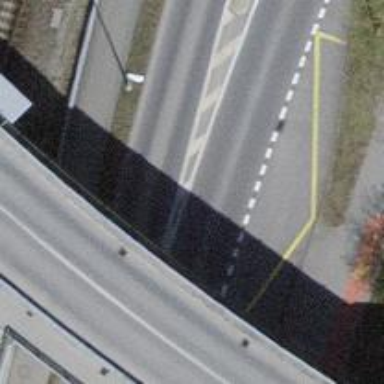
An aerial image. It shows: Primary highway with asphalt surface. There are separate sidewalks on both sides.